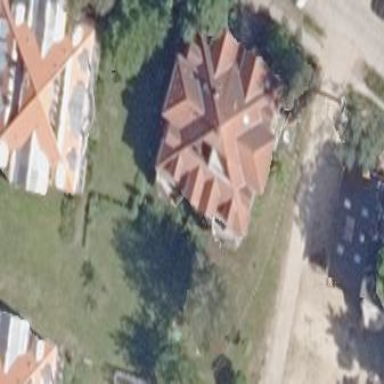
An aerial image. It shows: Hipped roof apartment building.